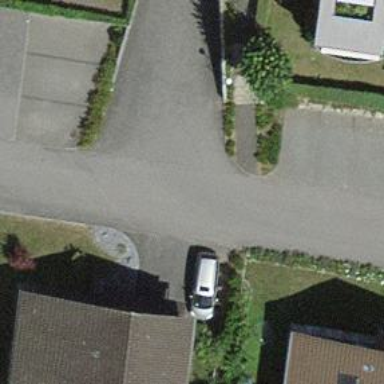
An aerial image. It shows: Parking aisle designated as service road.